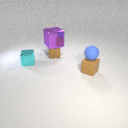
small blue rubber sphere above small brown rubber cube